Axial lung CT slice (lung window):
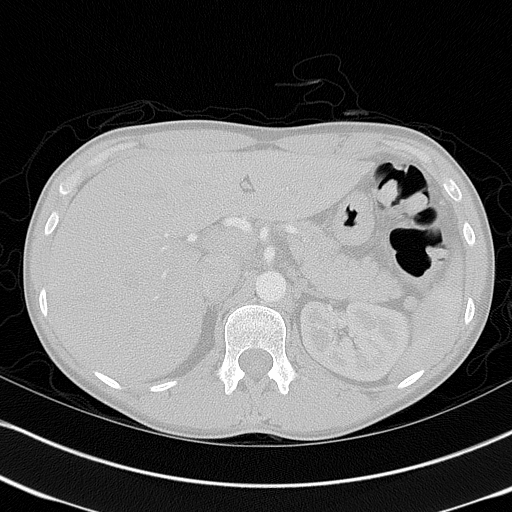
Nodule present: no